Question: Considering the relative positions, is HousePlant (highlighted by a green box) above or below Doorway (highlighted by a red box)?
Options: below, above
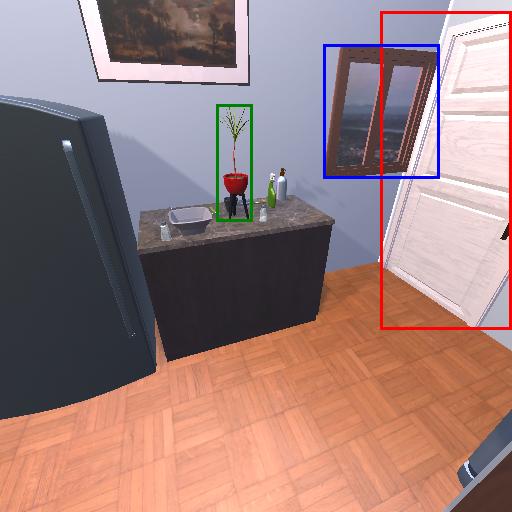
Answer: below